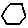
Label: hexagon